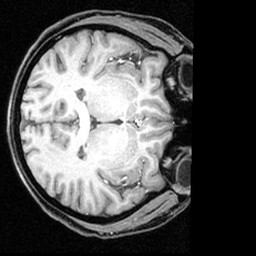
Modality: T1w
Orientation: axial
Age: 23
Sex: female